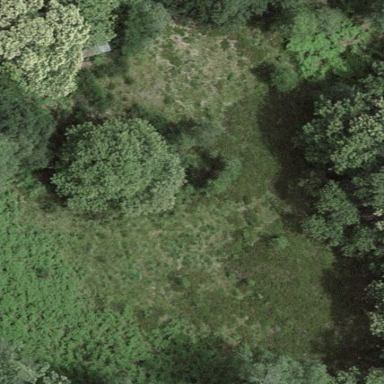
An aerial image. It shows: Beautiful meadow.